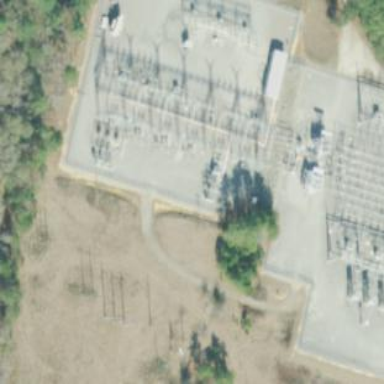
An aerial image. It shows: Power substation with transmission level designation. It is enclosed by fence.